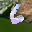
Label: 6